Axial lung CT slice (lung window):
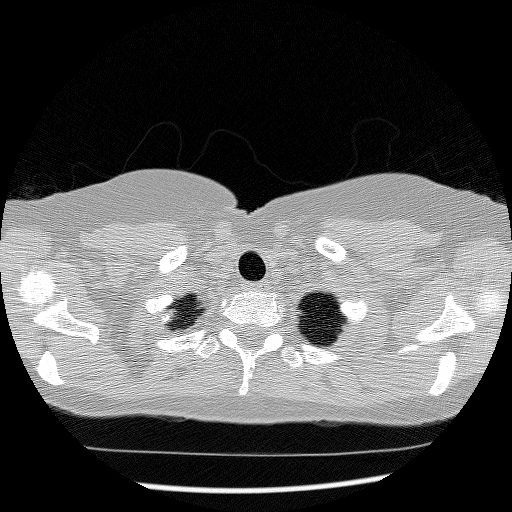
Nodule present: no